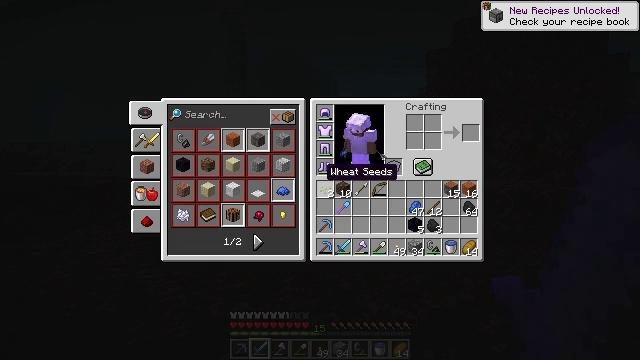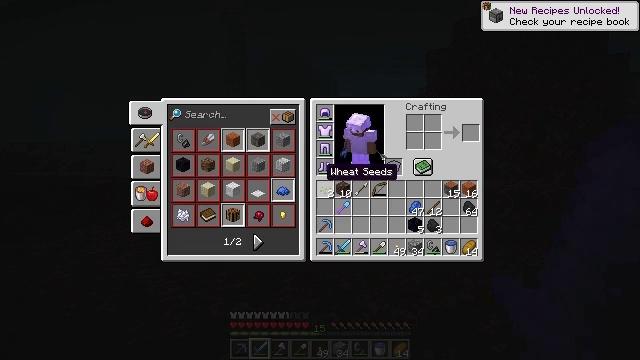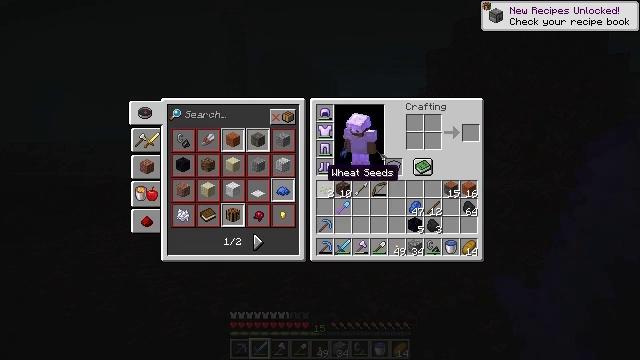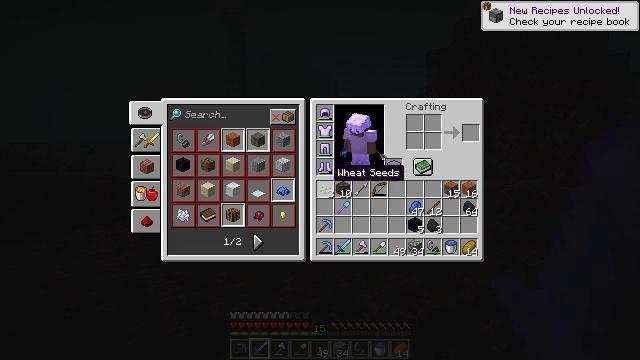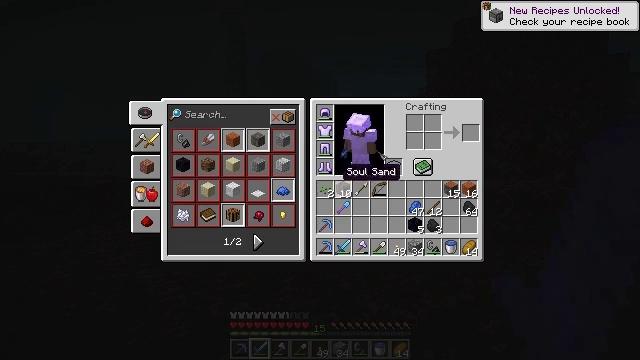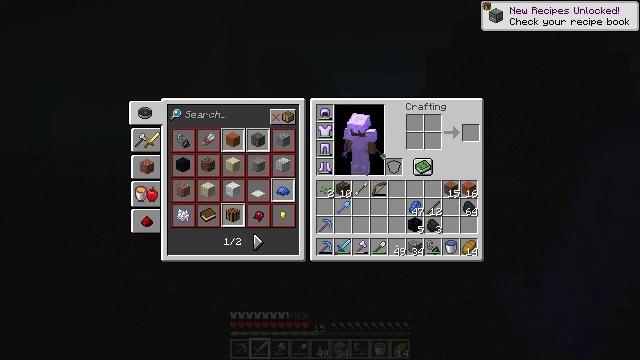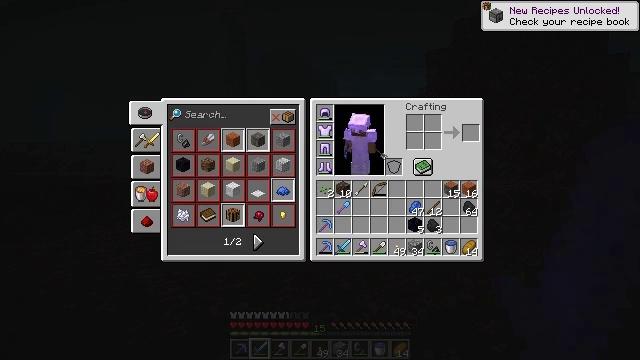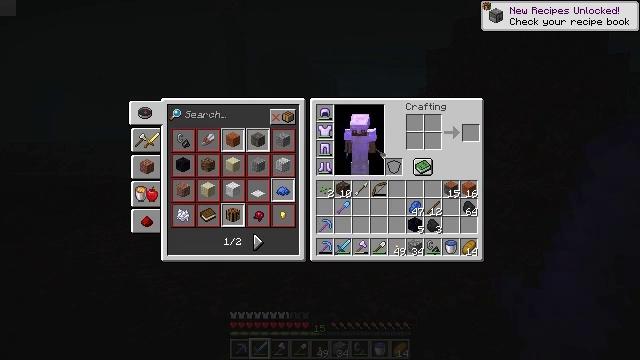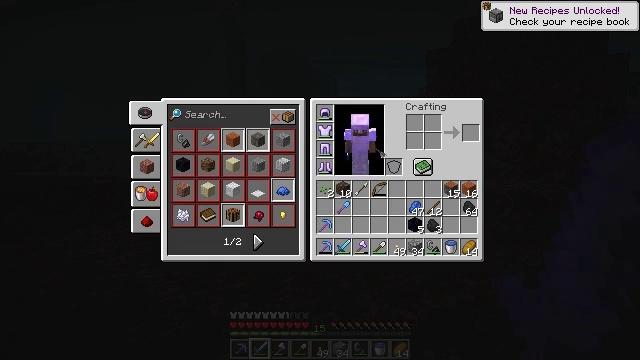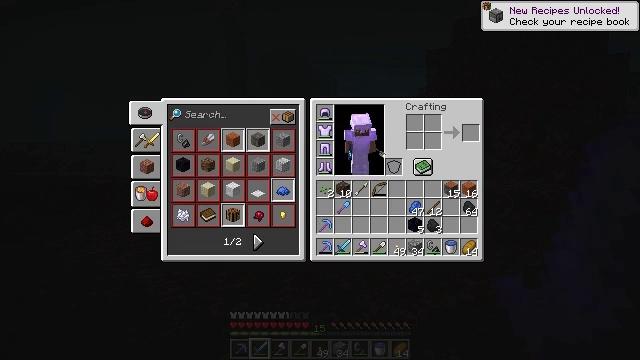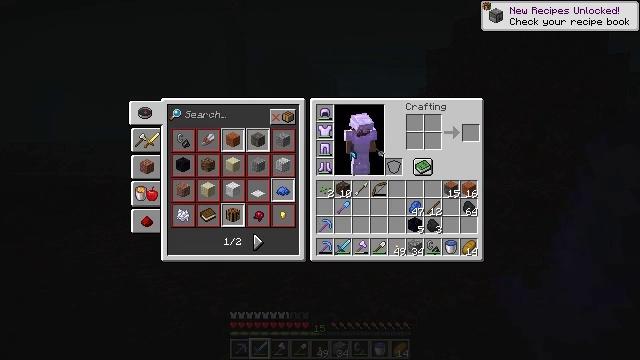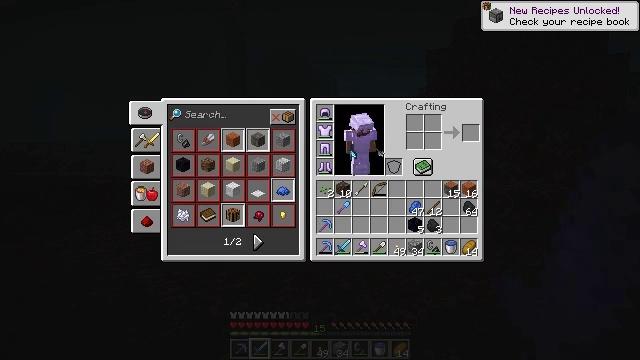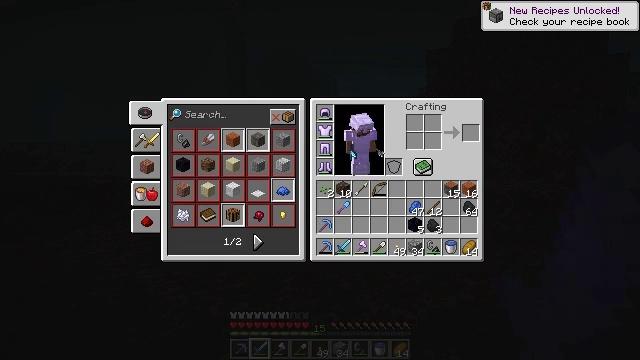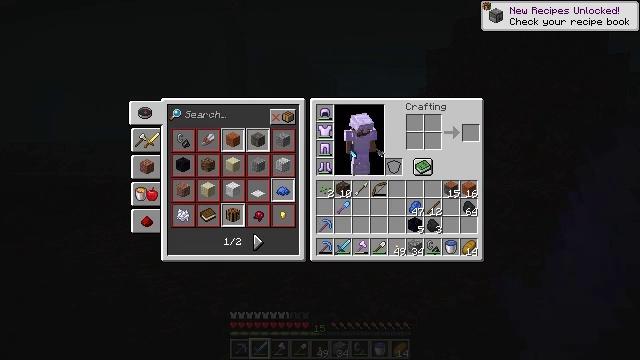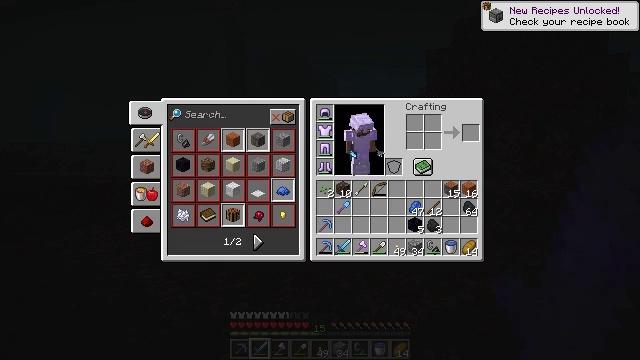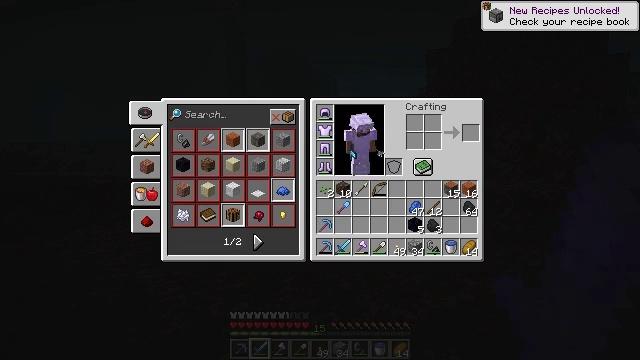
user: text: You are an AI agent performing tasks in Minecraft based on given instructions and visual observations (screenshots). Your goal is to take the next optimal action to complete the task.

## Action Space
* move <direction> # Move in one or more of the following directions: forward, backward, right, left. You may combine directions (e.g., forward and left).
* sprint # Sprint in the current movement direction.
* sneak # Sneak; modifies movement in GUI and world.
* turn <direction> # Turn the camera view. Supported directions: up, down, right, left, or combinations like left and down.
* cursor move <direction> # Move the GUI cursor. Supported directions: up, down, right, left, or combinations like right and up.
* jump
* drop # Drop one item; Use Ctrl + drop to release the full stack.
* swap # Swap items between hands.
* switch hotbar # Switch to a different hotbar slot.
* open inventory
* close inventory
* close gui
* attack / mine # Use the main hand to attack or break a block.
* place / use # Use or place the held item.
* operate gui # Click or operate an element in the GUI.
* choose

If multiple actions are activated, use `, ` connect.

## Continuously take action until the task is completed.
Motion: motion action
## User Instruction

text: Mine soul soil in the Nether.
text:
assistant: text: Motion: no_op
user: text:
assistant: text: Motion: no_op
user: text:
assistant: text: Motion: no_op
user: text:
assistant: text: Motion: cursor move right
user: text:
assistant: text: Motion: cursor move right
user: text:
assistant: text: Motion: cursor move right
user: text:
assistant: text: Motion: cursor move right
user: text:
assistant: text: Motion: cursor move right
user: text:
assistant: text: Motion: cursor move right
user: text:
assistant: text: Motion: no_op
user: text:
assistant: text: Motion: no_op
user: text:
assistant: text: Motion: no_op
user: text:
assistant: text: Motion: no_op
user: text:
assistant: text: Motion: no_op
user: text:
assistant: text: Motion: cursor move left
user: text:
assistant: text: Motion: cursor move left
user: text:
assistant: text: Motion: no_op
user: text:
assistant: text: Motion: no_op
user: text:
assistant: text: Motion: no_op
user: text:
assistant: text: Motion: no_op
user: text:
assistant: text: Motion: no_op
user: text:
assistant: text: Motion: no_op
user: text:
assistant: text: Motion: no_op
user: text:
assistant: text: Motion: no_op
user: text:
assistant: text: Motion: no_op
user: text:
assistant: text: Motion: no_op
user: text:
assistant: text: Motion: no_op
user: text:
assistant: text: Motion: no_op
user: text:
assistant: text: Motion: no_op
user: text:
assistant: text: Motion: no_op